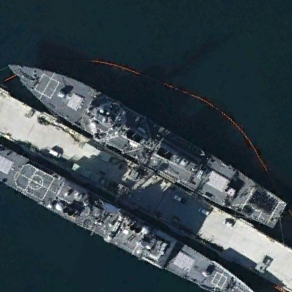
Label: destroyer